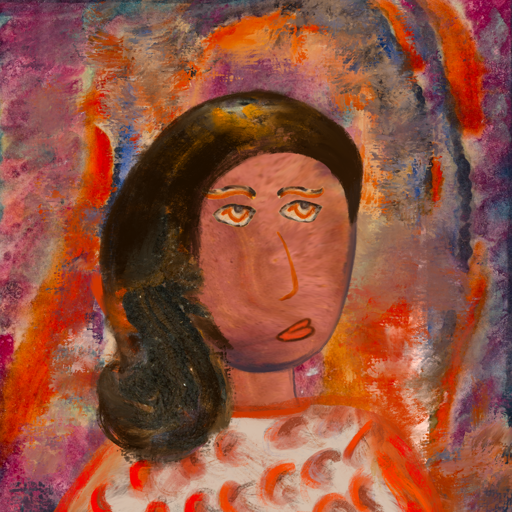
Background: Experience, Head And Neck Side: Mother_And_Son_Mother, Face Side: Experience, Bust: Rupkatha, Hair Side: Gypsy_Queen, Head Accessory: Blank, Second Necklace: Blank, Necklace: Blank, Baby: Blank